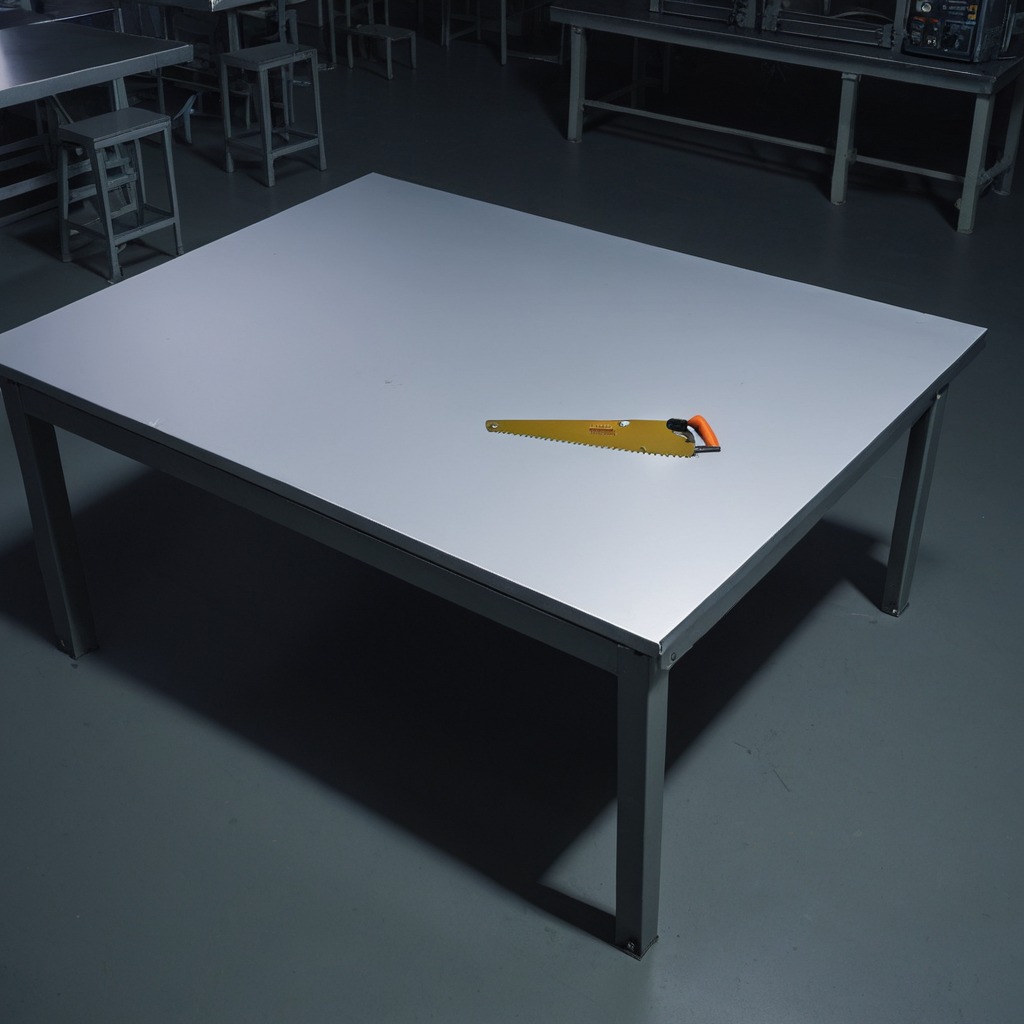
A metal saw lies on the tabletop.